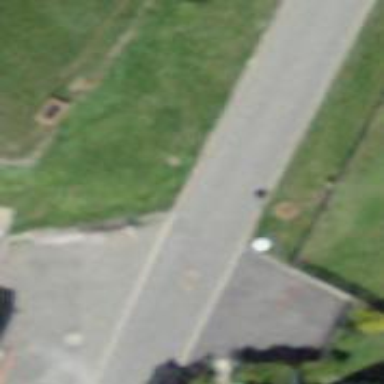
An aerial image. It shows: Residential road with asphalt surface.